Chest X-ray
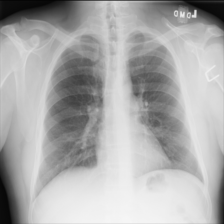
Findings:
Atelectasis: negative
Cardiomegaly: negative
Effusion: negative
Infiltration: negative
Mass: negative
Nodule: negative
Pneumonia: negative
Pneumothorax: negative
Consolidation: negative
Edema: negative
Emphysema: negative
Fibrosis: negative
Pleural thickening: negative
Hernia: negative